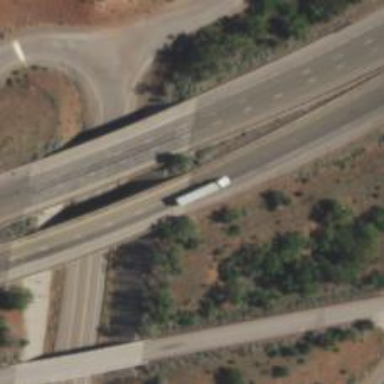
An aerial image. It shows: Motorway bridge.